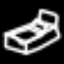
Label: bed